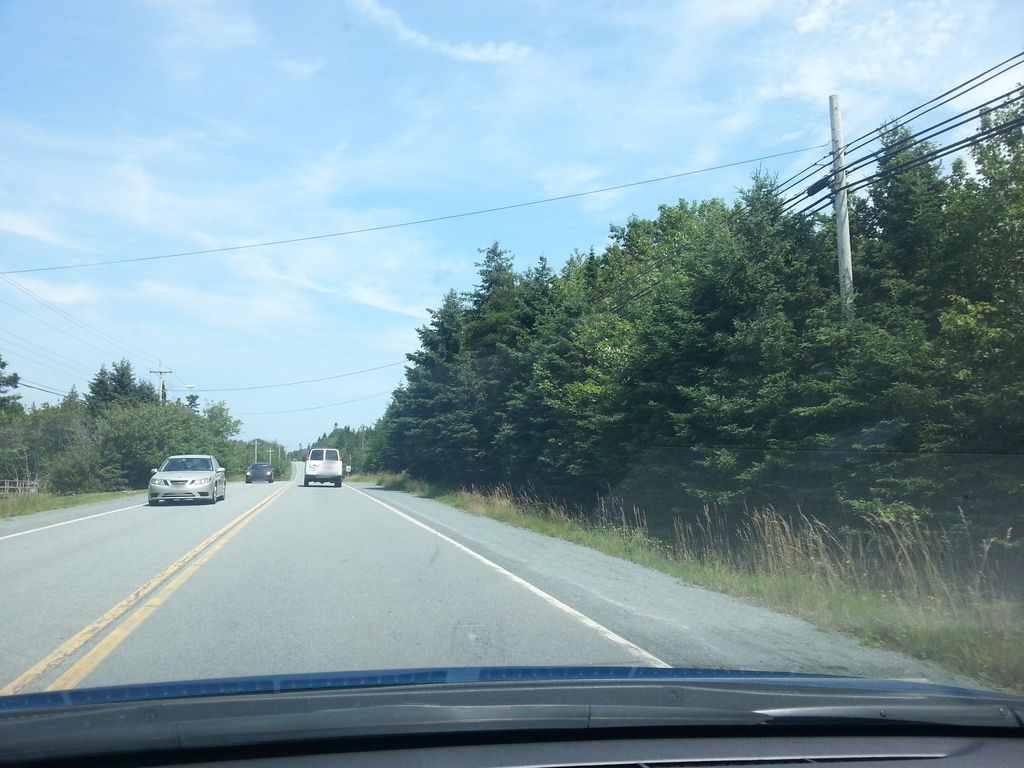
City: halifax